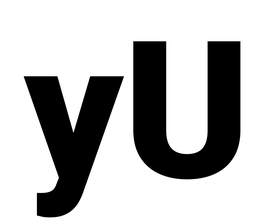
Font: Roboto_Black